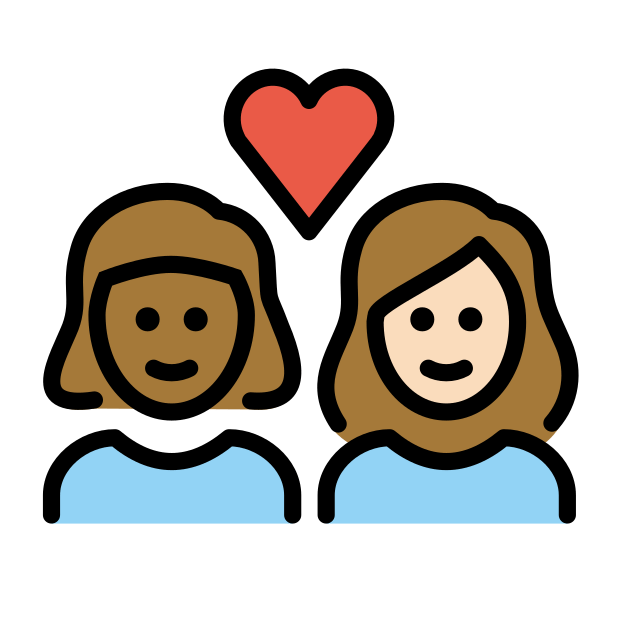
couple with heart: woman, woman, medium-dark skin tone, light skin tone